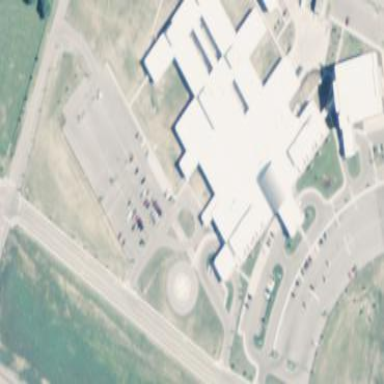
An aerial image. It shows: Hospital providing healthcare services.